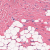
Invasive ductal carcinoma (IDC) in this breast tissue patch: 0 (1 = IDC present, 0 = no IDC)